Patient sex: M
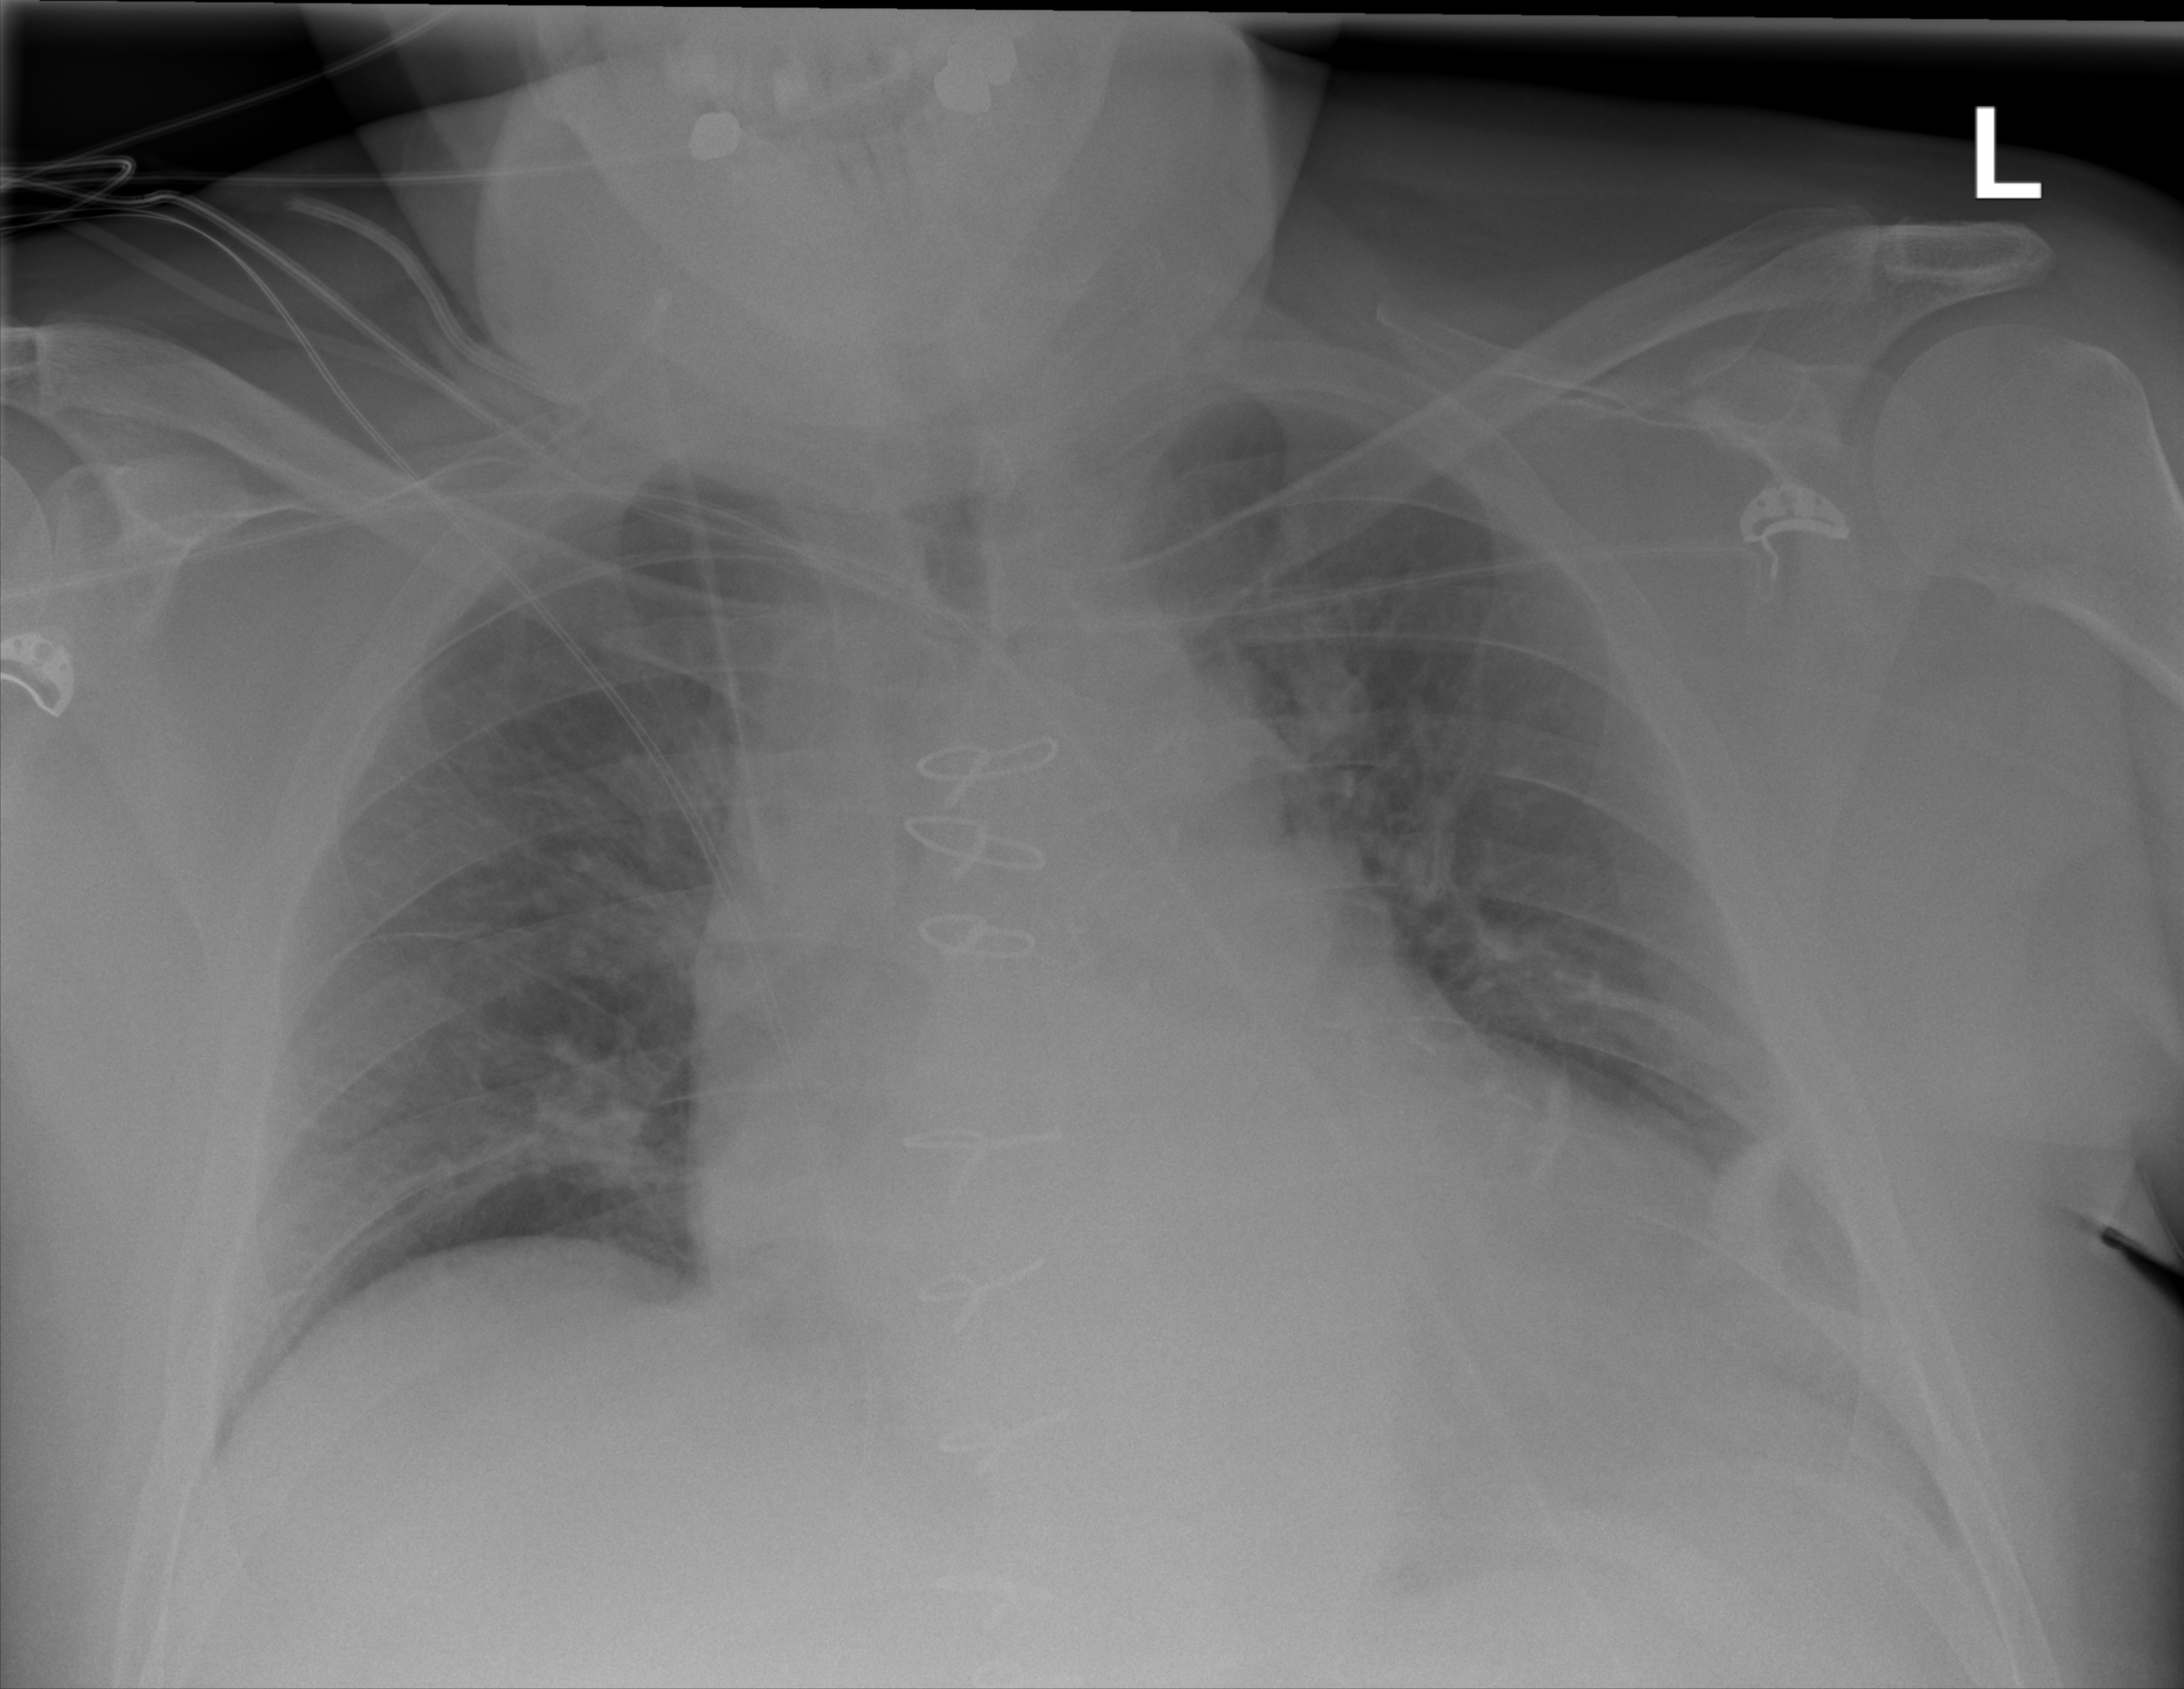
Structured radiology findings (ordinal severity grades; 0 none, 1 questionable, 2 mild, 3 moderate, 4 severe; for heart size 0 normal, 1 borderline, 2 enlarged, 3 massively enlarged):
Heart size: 2
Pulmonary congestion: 1
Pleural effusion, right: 0
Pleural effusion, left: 2
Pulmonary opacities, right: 0
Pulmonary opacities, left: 0
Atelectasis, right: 0
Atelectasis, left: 2